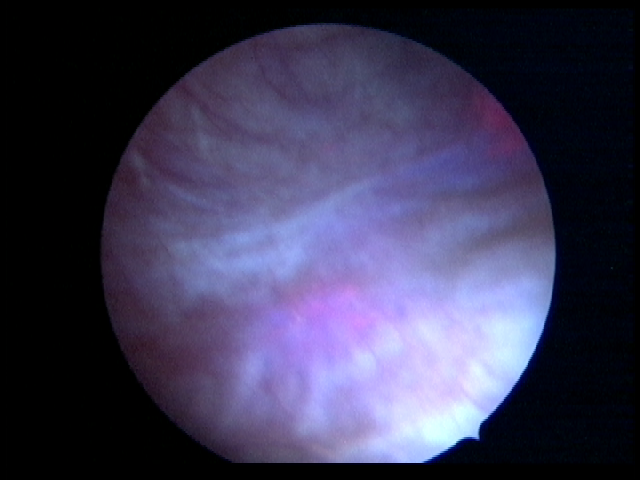
Modality: BLC
Class: Malignant
Subclass: LowGradePapillary
Lesion: L1
Stage: Ta
Morphology: Papillary
Bladder cancer association: Yes